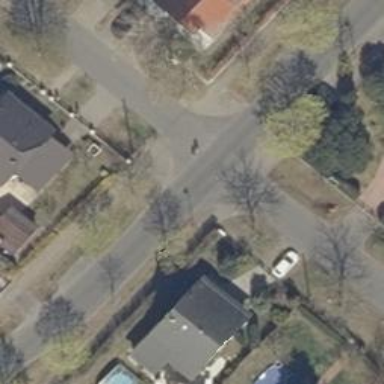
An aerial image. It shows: Unmarked road crossing.